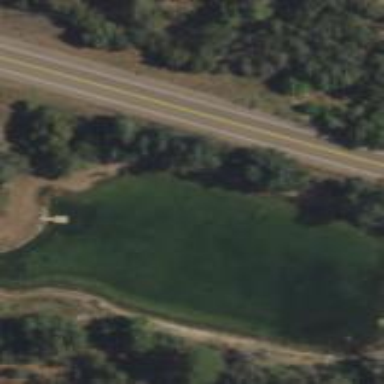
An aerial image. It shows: Pond surrounded by natural water.